Field crop: maize
Growth stage: 2
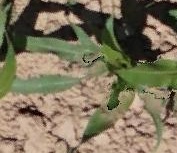
Species: maize